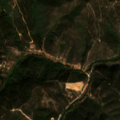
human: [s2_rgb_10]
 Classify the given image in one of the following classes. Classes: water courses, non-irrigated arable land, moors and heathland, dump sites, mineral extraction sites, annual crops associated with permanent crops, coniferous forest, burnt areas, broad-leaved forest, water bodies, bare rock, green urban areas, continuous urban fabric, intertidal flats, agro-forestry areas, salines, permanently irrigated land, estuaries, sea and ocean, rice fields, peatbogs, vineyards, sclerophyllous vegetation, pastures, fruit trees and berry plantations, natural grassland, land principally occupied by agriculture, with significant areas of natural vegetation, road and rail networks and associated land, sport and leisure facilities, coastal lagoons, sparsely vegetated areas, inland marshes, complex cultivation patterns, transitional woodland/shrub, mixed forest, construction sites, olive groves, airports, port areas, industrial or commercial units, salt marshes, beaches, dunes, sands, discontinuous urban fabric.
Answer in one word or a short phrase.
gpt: broad-leaved forest, sclerophyllous vegetation, transitional woodland/shrub